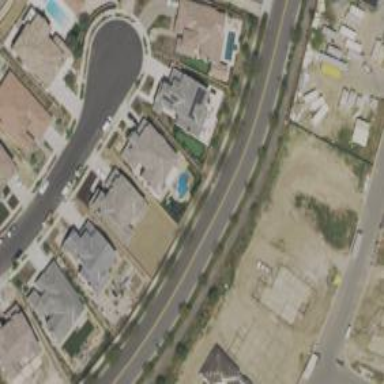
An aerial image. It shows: Left sidewalk along asphalt tertiary road.